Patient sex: F
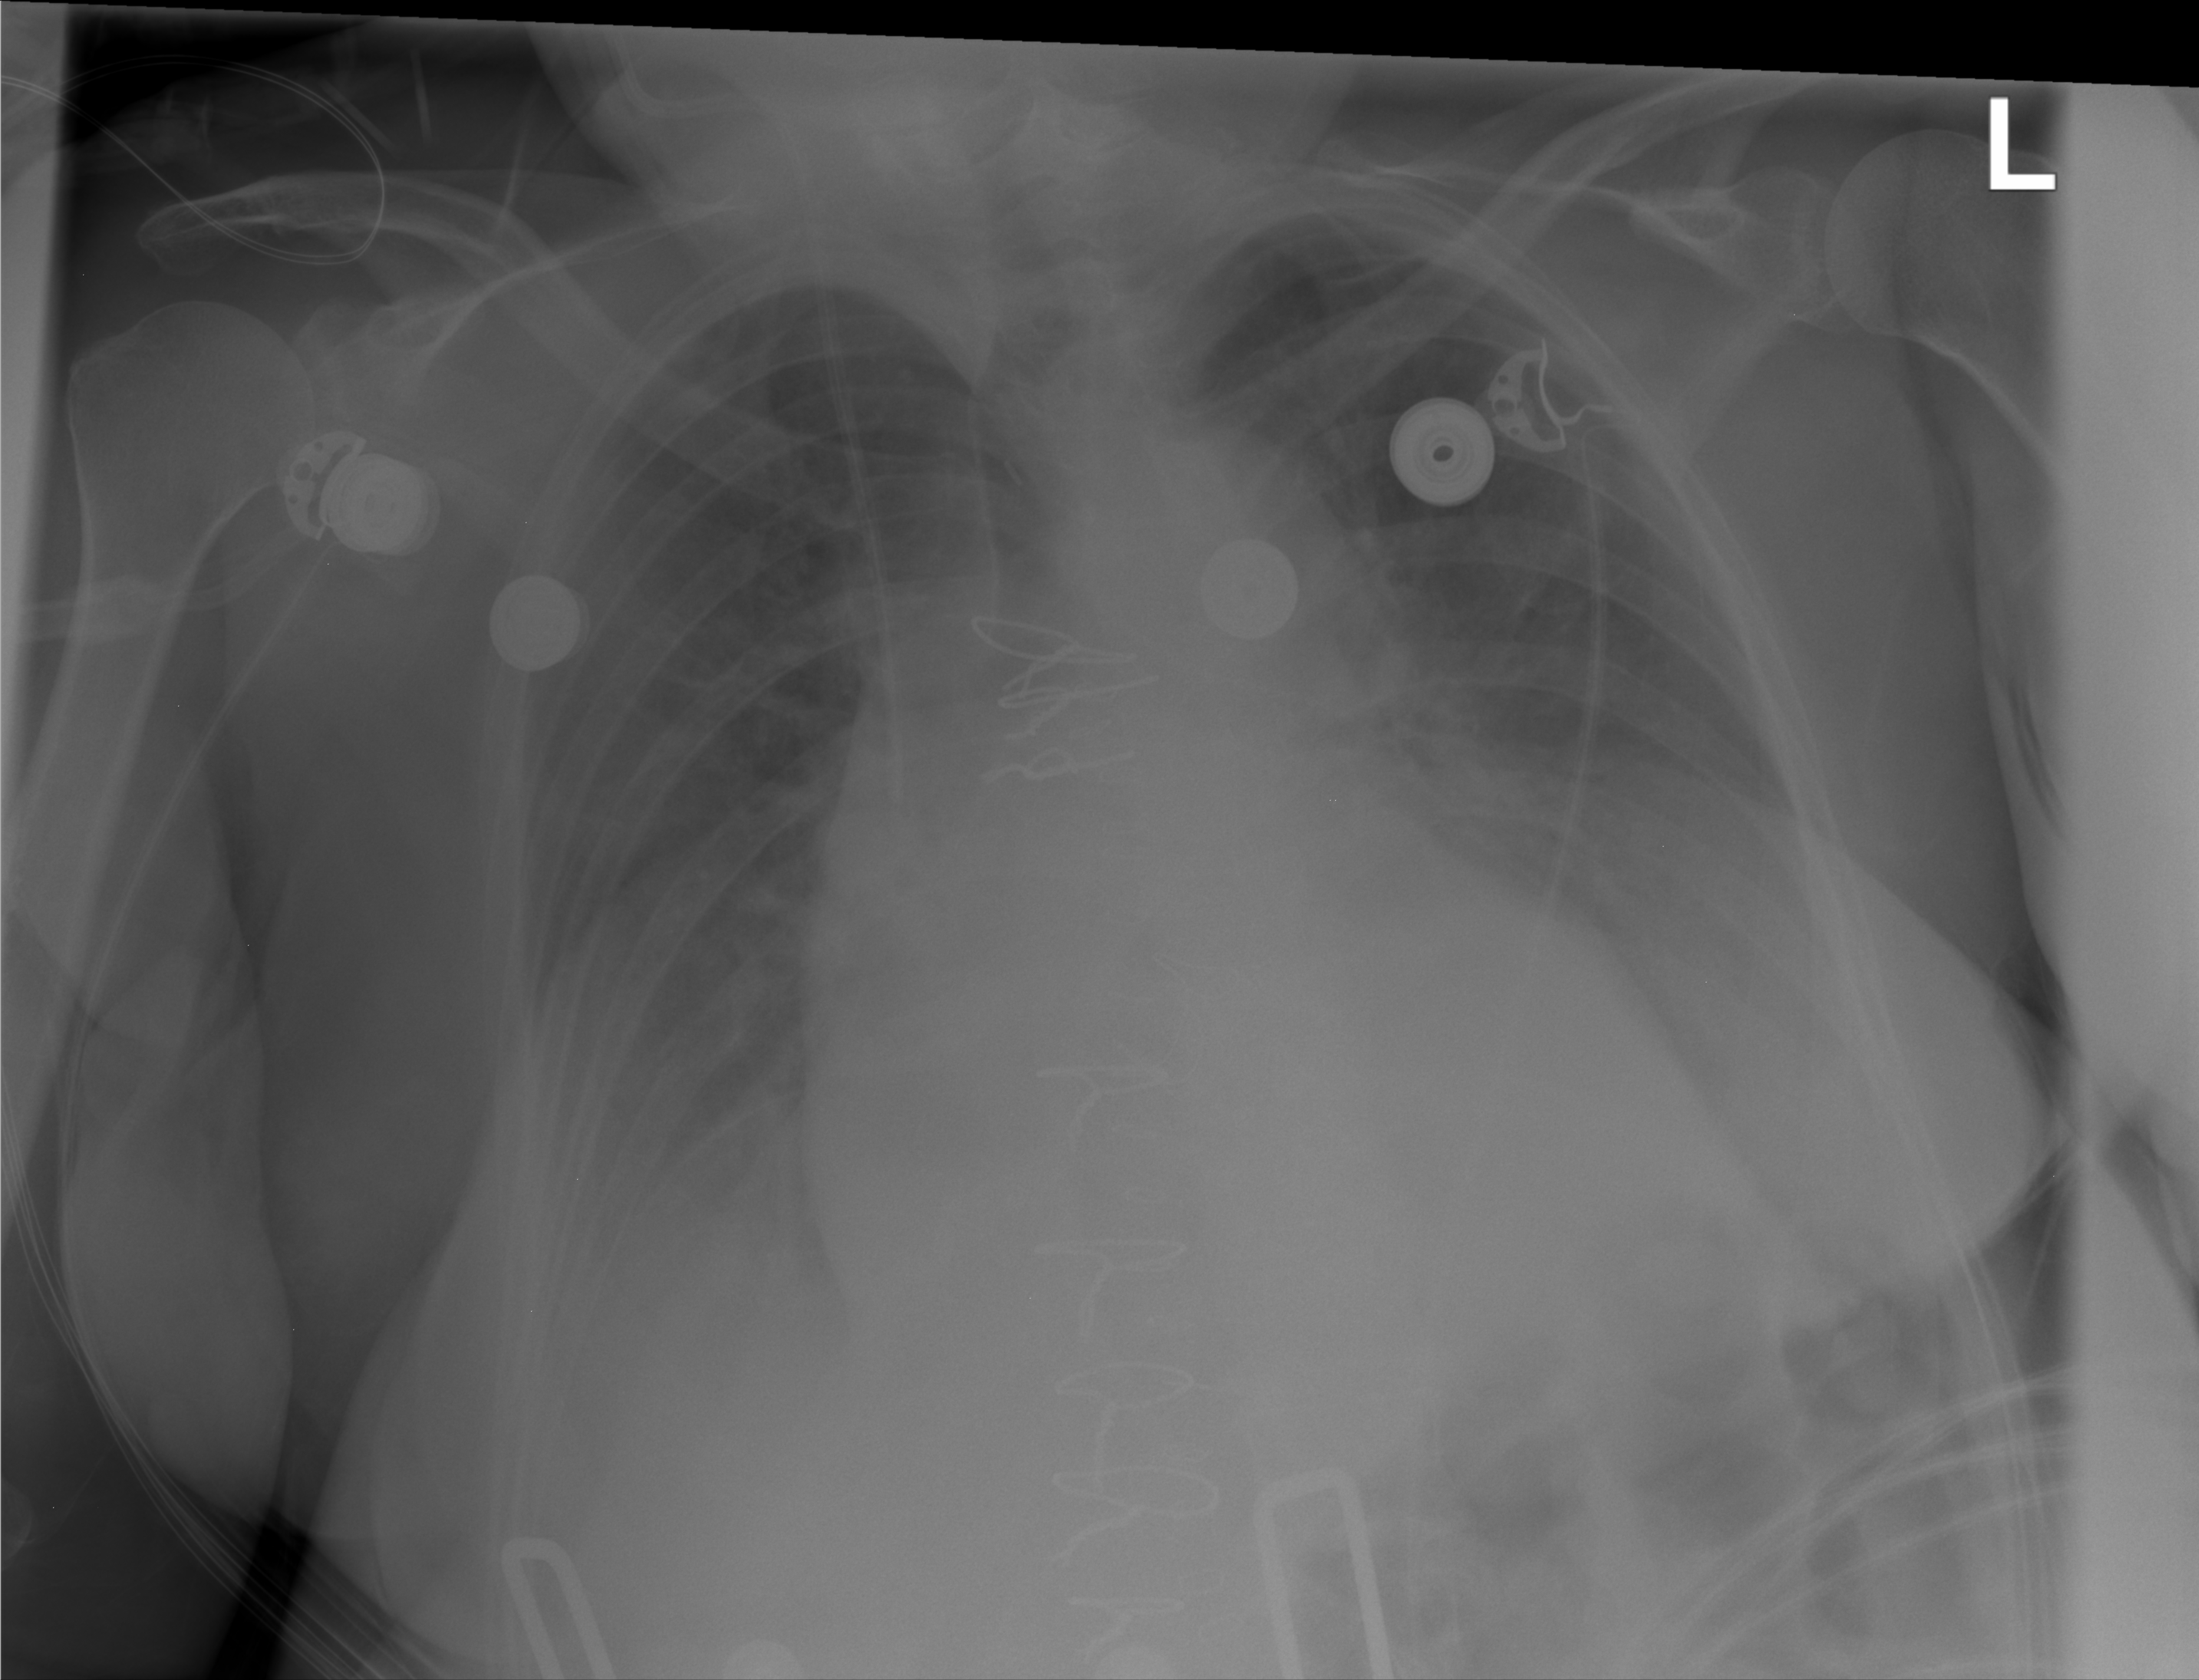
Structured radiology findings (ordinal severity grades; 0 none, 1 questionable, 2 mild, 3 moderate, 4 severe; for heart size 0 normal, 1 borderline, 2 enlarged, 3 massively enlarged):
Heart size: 2
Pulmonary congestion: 2
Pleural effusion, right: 3
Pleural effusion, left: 3
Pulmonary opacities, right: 0
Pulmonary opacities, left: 0
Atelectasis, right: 2
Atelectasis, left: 2